Question: I have a return, however you can see the line '"this will not print"' which shouldn't be reached after the 'return' happens gets called.
What's going on?

Here's the entire procedure, it's a rough copy at the moment...:
'''
private void greedySearch (String lookForNode)
{
// Note: Available vars
// reqStartNode
// reqEndNode
// Search through entire tree looking for...
System.out.println("Searching through entire tree looking for "+lookForNode);
for (int i = 0; i < treeList.size(); i++) {
Data currentNode = treeList.get(i);
// ... reqStartNode
if (currentNode.getNodeName().equals(lookForNode))
{
System.out.println("Found matching node. currentNode.getNodeName=" + currentNode.getNodeName()+" lookForNode="+lookForNode);
// Check to see if there's any children?
if (currentNode.childrenList.size() > 0)
{
// Find smallest child by node
double smallestHeuristic = currentNode.childrenList.get(0).getHeuristic();
String smallestNode = currentNode.childrenList.get(0).getNodeName();
for (int ii = 1; ii < currentNode.childrenList.size(); ii++)
{
if (currentNode.childrenList.get(ii).getHeuristic() < smallestHeuristic)
{
smallestHeuristic = currentNode.childrenList.get(ii).getHeuristic();
smallestNode = currentNode.childrenList.get(ii).getNodeName();
}
}
// Check to see if smallest child by node is reqEndNode
if (smallestNode == reqEndNode)
{
System.out.println("FOUND GOAL "+smallestNode);
// Quit because we found the answer
return;
}
// Expand that node
else
{
greedySearch (smallestNode);
}
}
// No children, we've reached the end
else
{
System.out.println("We've reached the end at "+currentNode.getNodeName());
// Quit because we've reached no further children to expand
return;
}
System.out.println("This will not print");
}
else
{
System.out.println("Skipped node "+currentNode.getNodeName());
}
}
System.out.println("FINISHED SEARCH");
}
'''
The correct solution I realised was doing a 'return' after I call the recursive procedure like so:
'''
greedySearch (smallestNode);
// Quit because we are now going recursive, our job here is done
return;
'''
My ouput is now:
> '''
Searching through entire tree looking for S
Skipped node A
Skipped node B
Skipped node C
Skipped node D
Skipped node E
Skipped node F
Skipped node G
Skipped node G
Found matching node. currentNode.getNodeName=S lookForNode=S
Searching through entire tree looking for A
Found matching node. currentNode.getNodeName=A lookForNode=A
Searching through entire tree looking for B
Skipped node A
Found matching node. currentNode.getNodeName=B lookForNode=B
Searching through entire tree looking for C
Skipped node A
Skipped node B
Found matching node. currentNode.getNodeName=C lookForNode=C
We've reached the end at C
'''
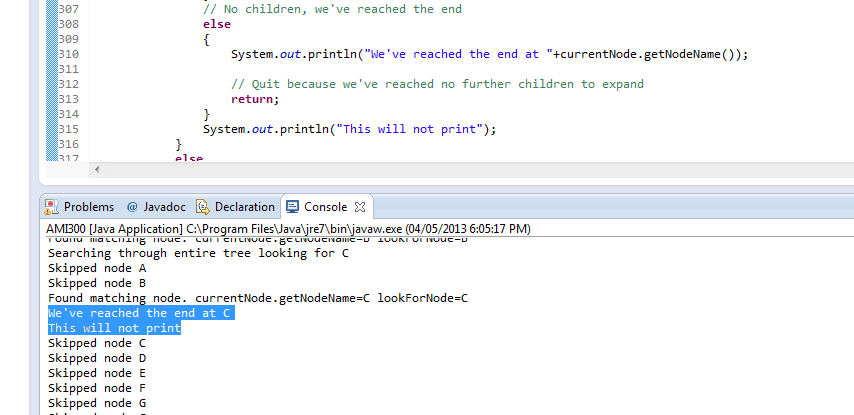
Answer: Nothing strange is going on. I can see at least one code path for which this can happen.
In a nested call, this is executed:
'''
else
{
System.out.println("We've reached the end at "+currentNode.getNodeName());
// Quit because we've reached no further children to expand
return;
}
'''
Then returning to the outer call:
'''
else
{
greedySearch (smallestNode); // Resuming from here...
}
}
else
{
// ...all this is skipped (because we are in the else block
// of an if that was true)...
}
// ...and this is printed.
System.out.println("This will not print");
}
'''
In other words, while those two lines you're looking at , indeed, mutually exclusive during one call of your recursive method, they are not mutually exclusive between two nested calls. And the messages they print can appear in a sequence, as is the case in your output.